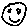
Label: smiley face